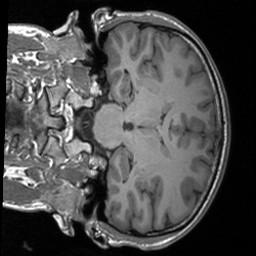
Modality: T1w
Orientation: coronal
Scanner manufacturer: siemens
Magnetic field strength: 3 T
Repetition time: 1.9 s
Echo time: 0.00226 s